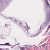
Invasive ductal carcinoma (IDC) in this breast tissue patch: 0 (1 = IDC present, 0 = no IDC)